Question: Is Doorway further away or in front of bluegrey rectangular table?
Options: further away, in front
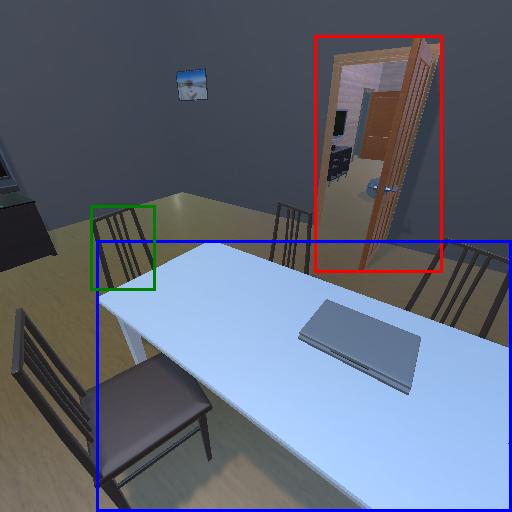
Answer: further away